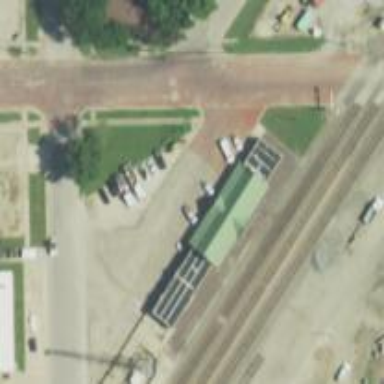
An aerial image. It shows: Railway service station.